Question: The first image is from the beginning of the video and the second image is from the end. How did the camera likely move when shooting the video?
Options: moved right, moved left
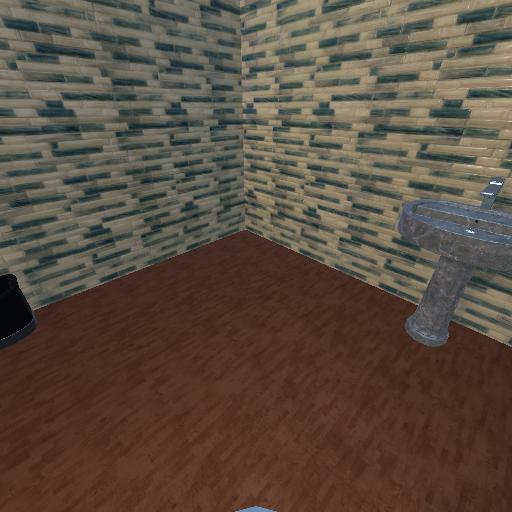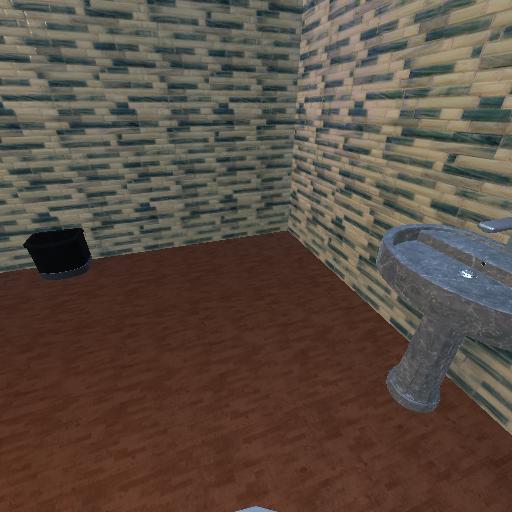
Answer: moved right